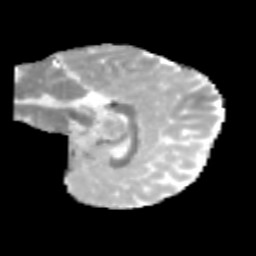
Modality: MD
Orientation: sagittal
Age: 9
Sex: female
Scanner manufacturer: siemens
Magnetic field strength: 3 T
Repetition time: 3.8 s
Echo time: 0.07 s